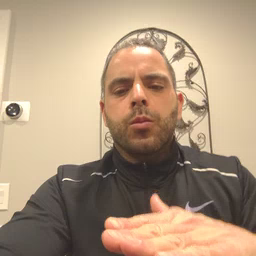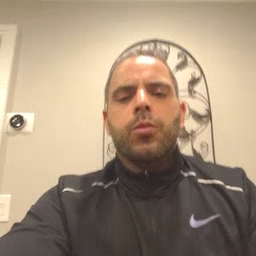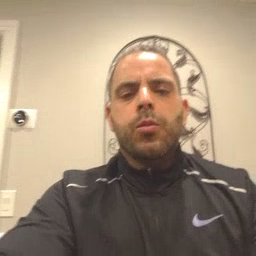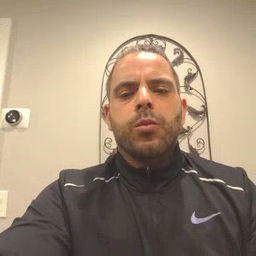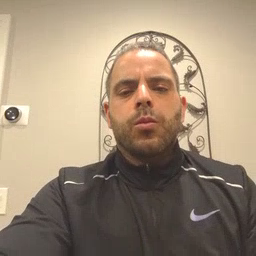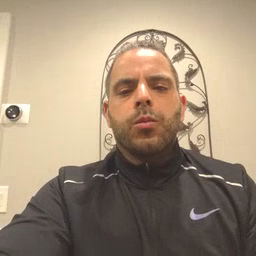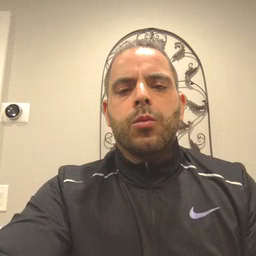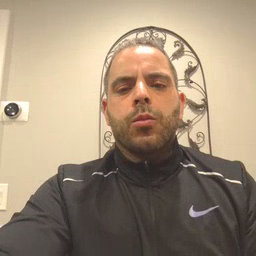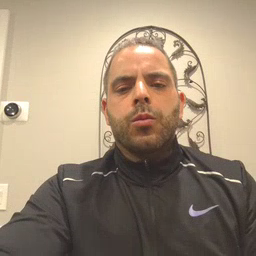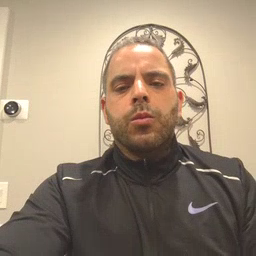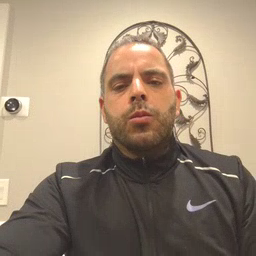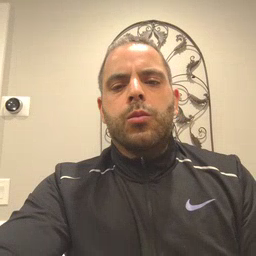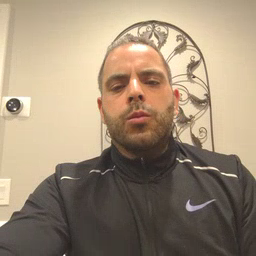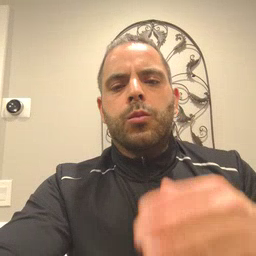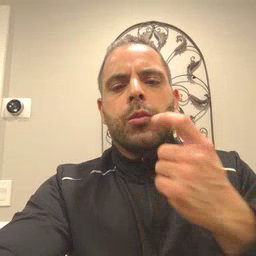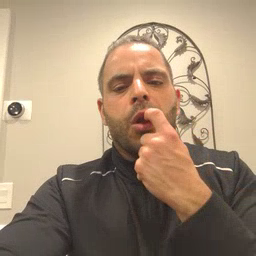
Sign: glasswindow